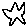
Label: star